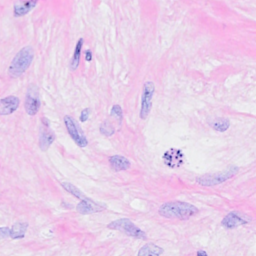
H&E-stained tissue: Breast